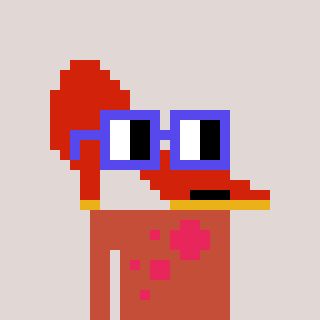
a pixel art character with square blue glasses, a highheel-shaped head and a rust-colored body on a warm background